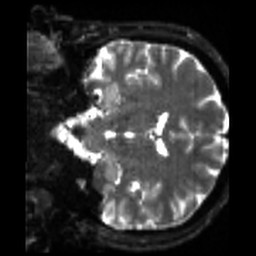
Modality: sbref
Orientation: coronal
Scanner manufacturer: siemens
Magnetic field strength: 3 T
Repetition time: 4 s
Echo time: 0.0594 s